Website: crate-barrel
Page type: account-selection
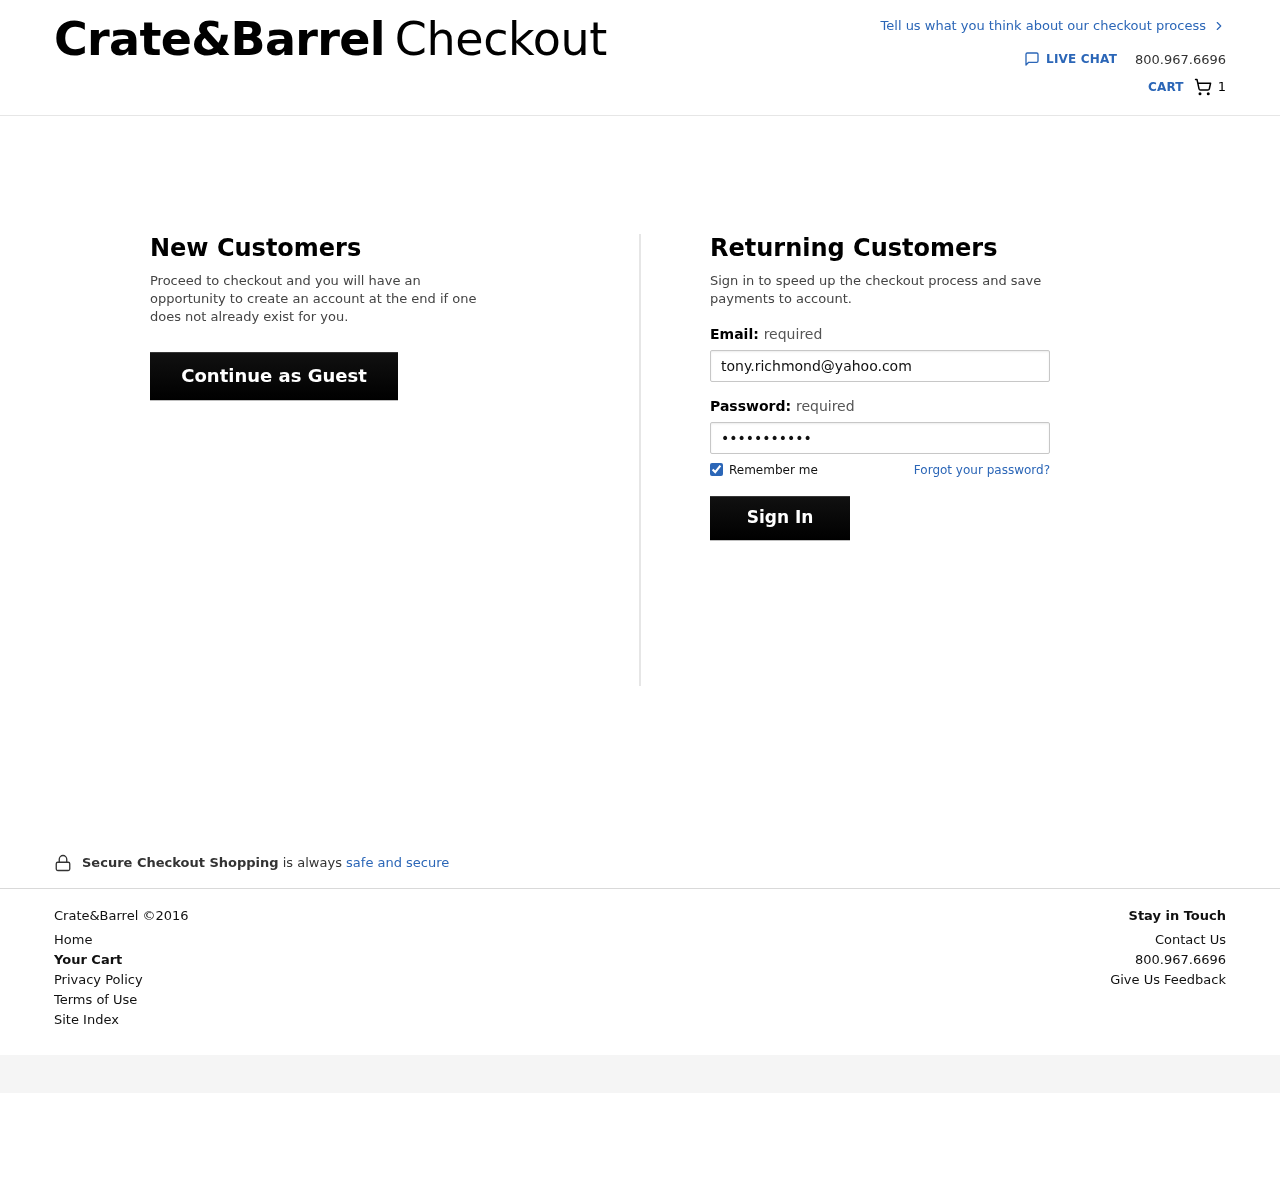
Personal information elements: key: PII_EMAIL
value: tony.richmond@yahoo.com
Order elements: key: ORDER_NUM_ITEMS
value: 1